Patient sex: M
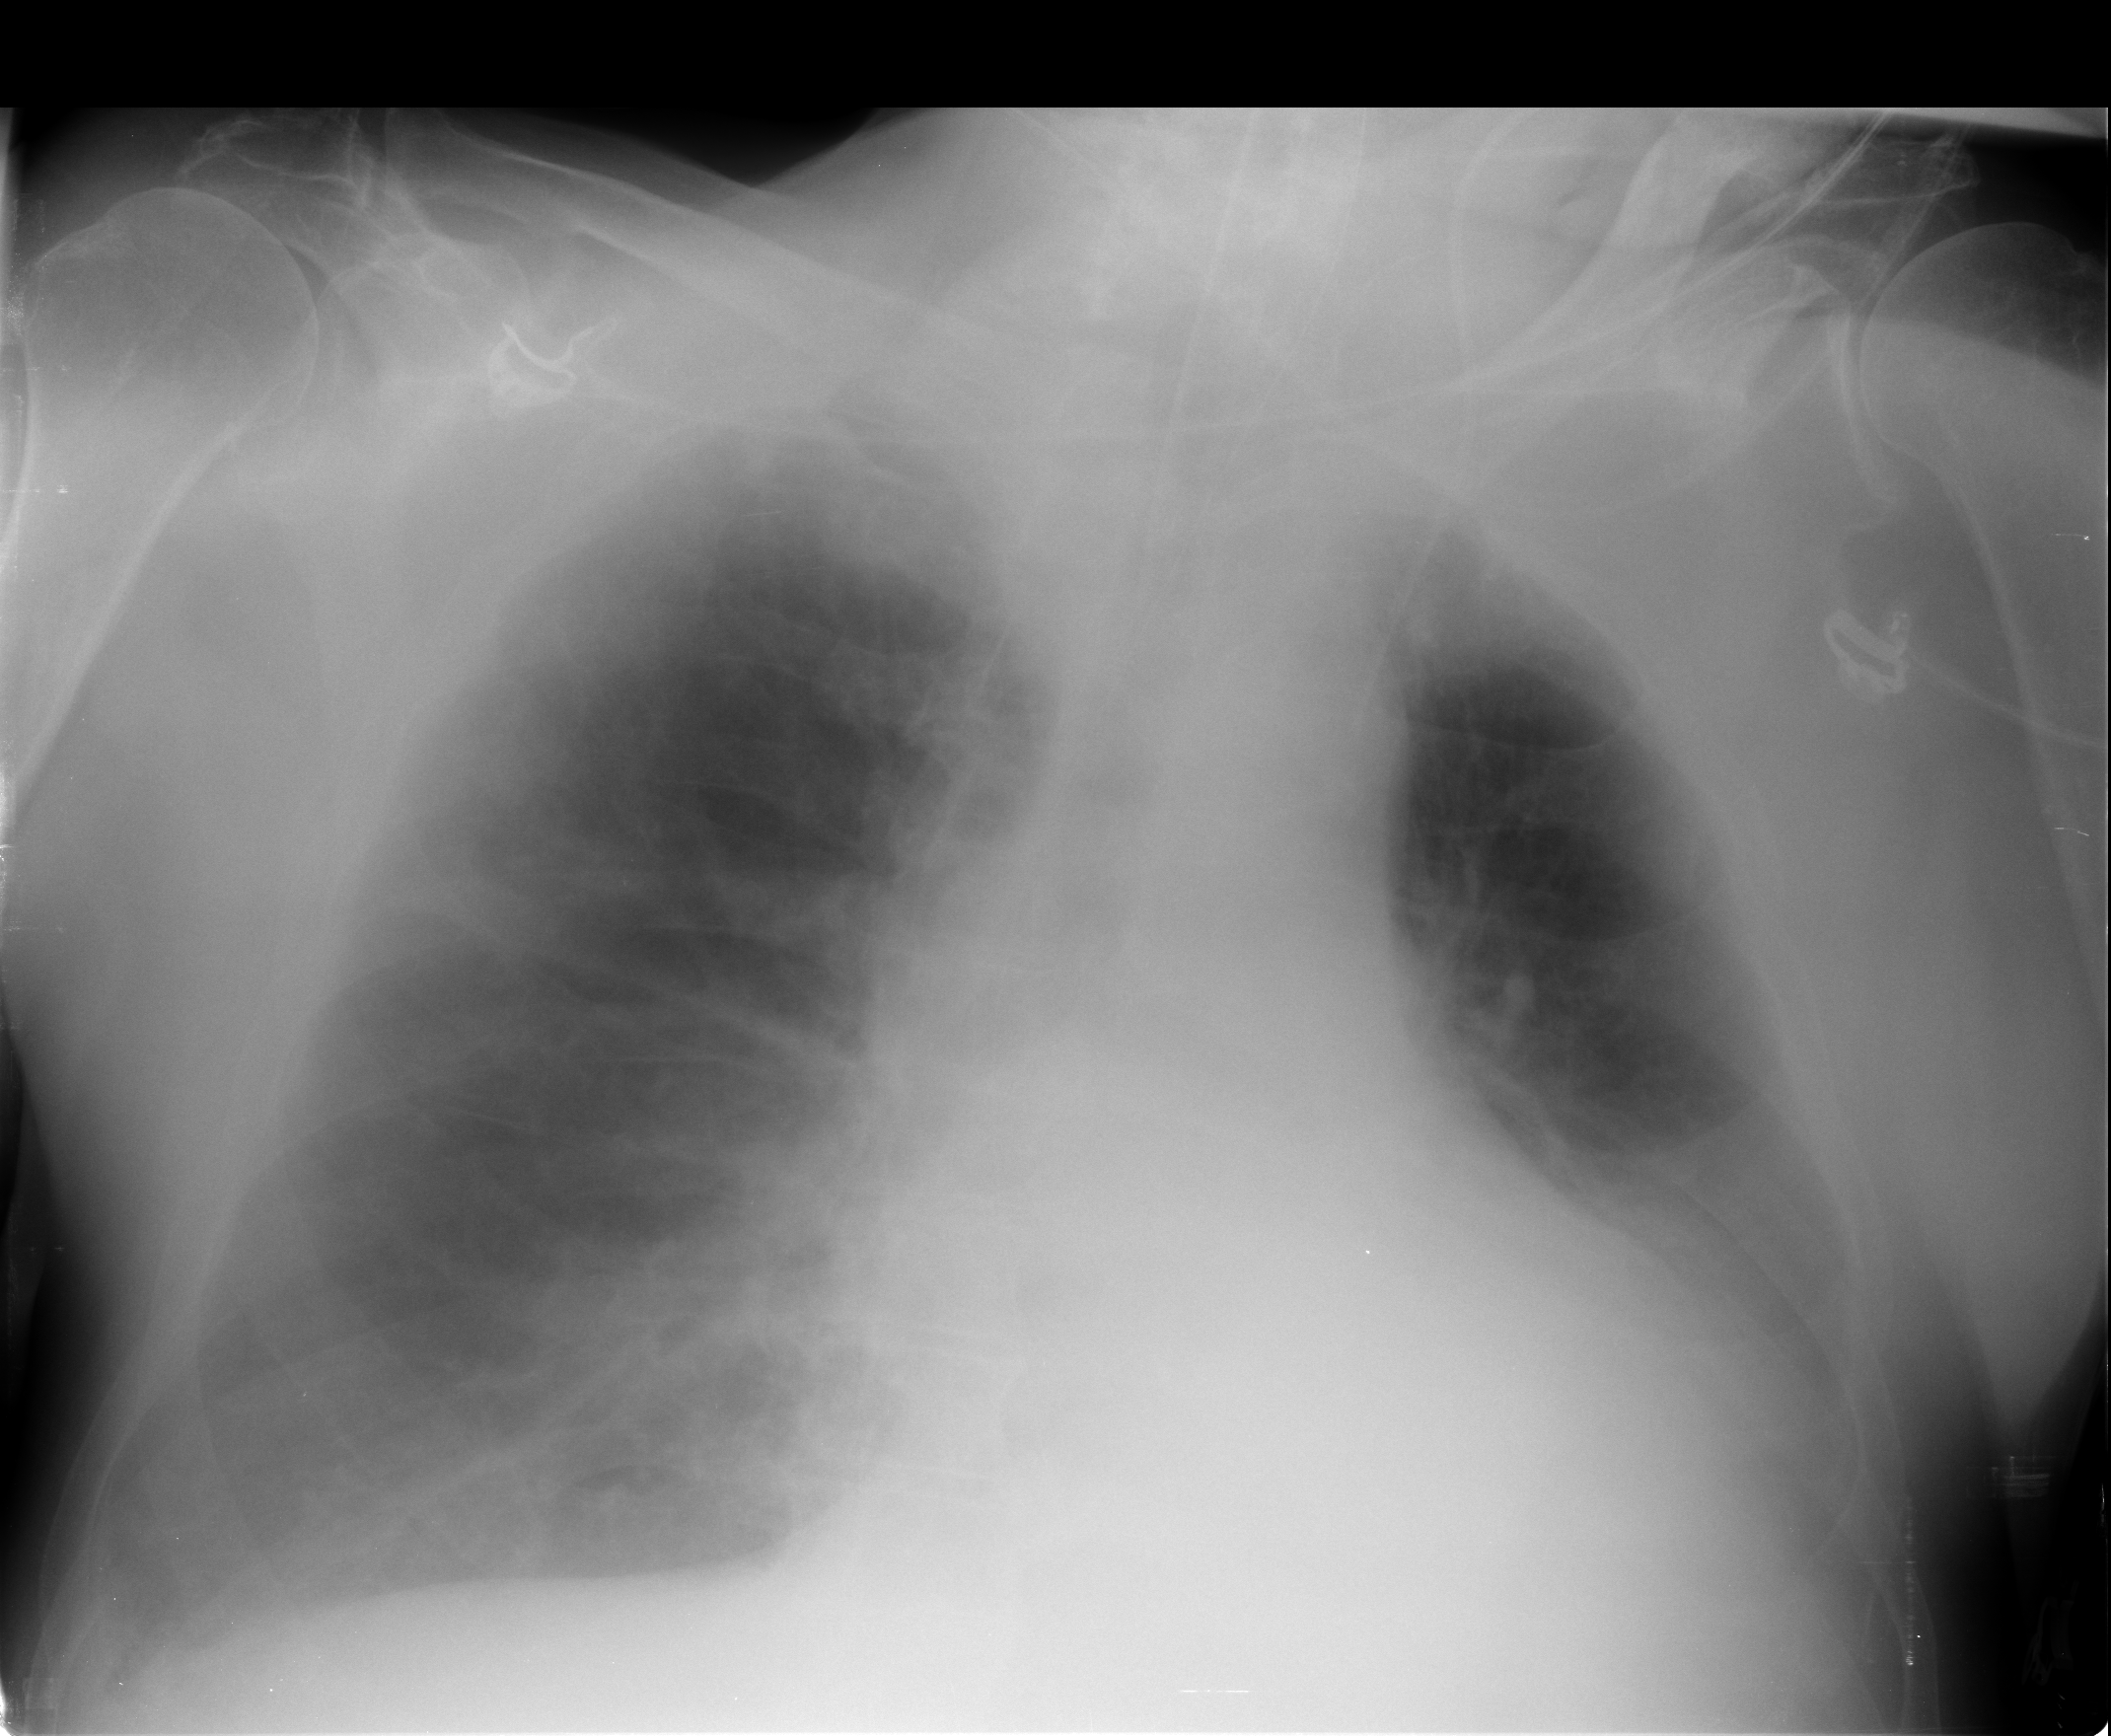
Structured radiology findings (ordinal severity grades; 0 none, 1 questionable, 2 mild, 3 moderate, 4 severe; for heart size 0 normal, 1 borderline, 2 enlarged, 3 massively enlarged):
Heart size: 2
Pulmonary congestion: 2
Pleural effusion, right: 1
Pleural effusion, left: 2
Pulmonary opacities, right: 1
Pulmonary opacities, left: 0
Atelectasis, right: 2
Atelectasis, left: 2